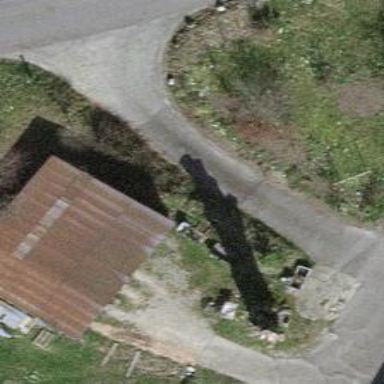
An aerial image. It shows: Driveway.